Field crop: tomato
Growth stage: 1
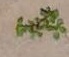
Species: portulaca